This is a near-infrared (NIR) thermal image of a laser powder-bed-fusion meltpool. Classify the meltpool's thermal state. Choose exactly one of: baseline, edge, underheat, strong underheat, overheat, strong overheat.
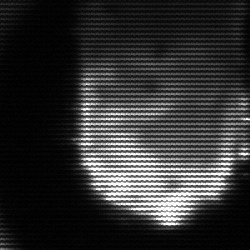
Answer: baseline